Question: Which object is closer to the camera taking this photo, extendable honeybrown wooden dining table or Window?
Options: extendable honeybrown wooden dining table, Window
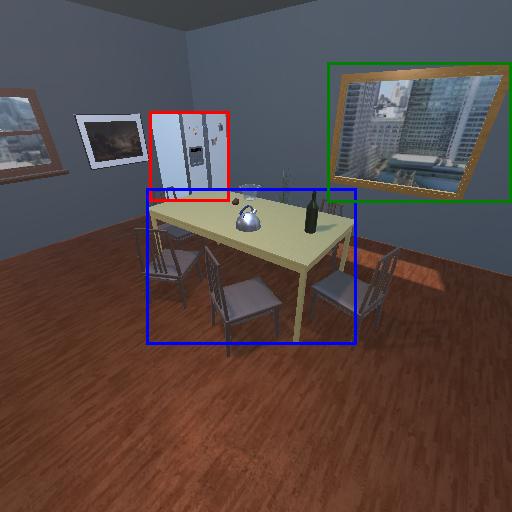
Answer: extendable honeybrown wooden dining table